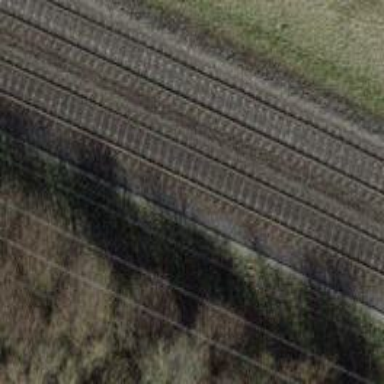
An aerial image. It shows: Single railway track with electrification through contact line.